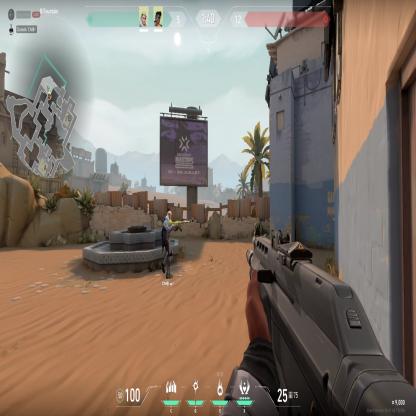
Label: teammate